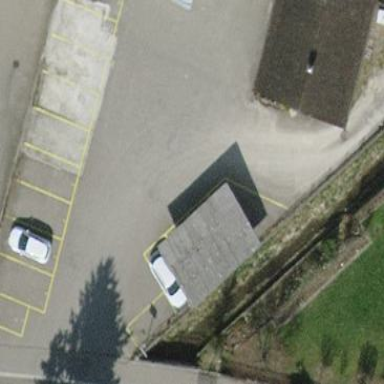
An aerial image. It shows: Carport building.